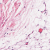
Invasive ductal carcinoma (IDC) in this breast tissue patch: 0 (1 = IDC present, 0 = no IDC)